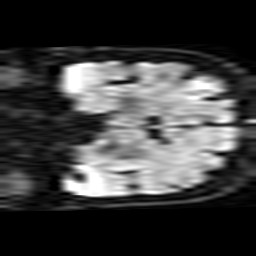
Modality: TRACE
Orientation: coronal
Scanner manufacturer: philips
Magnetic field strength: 1.5 T
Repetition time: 2.865 s
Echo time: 0.06241 s